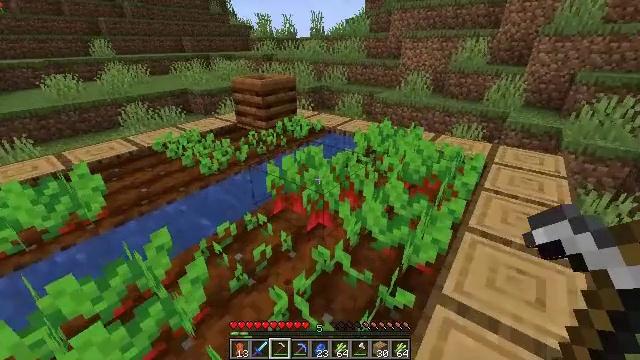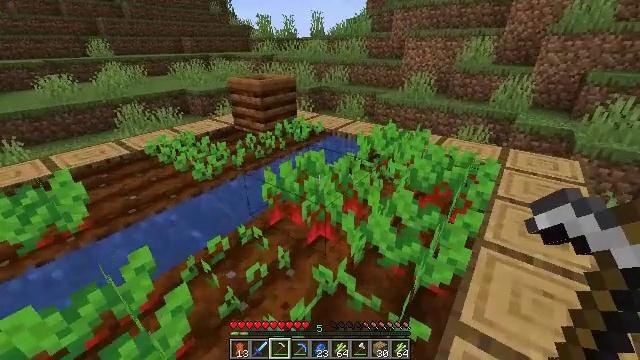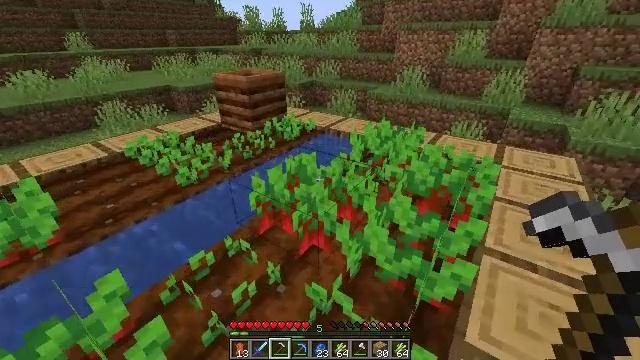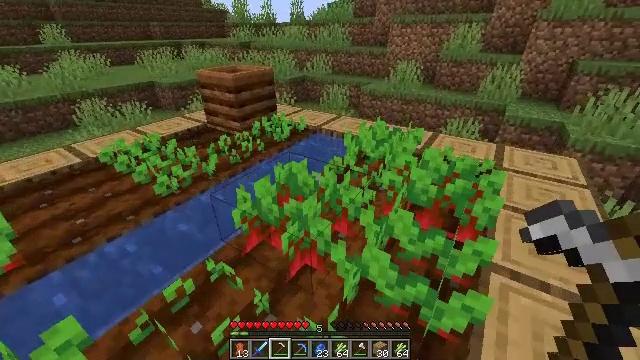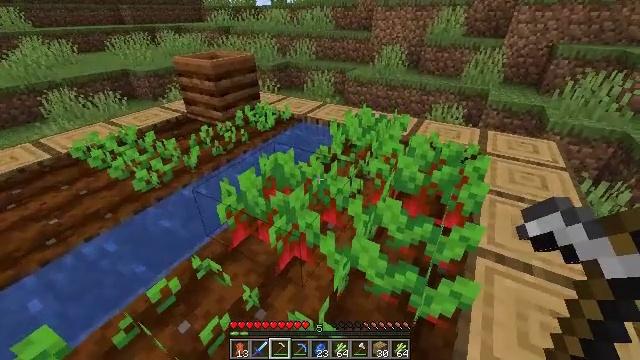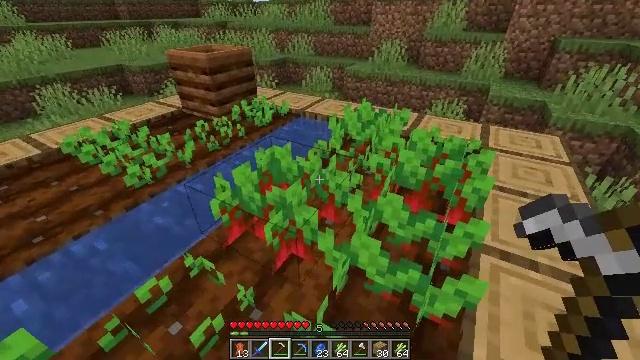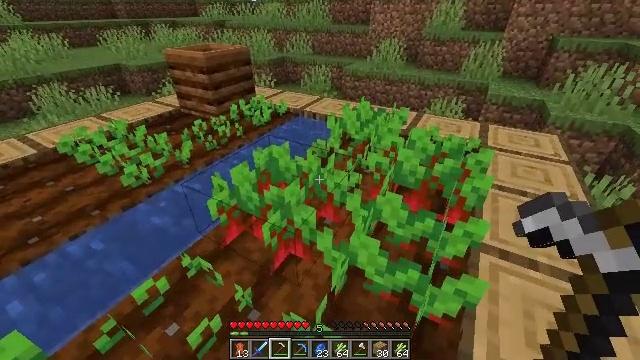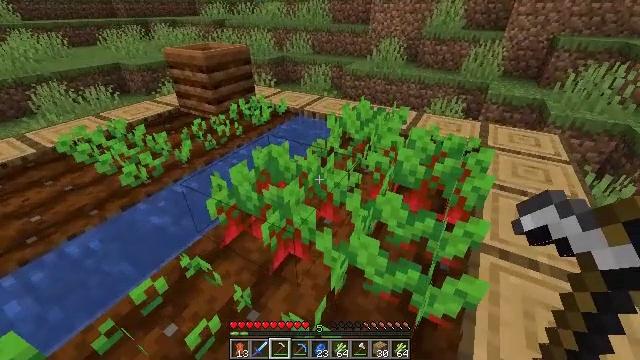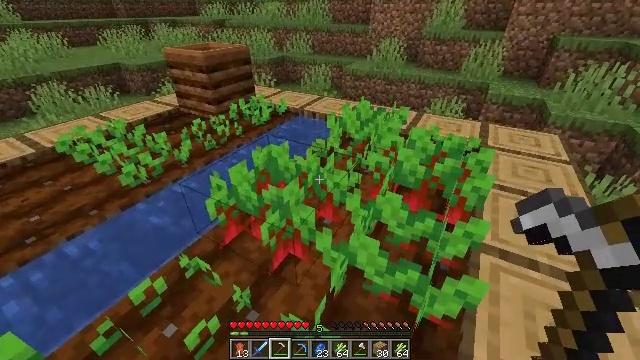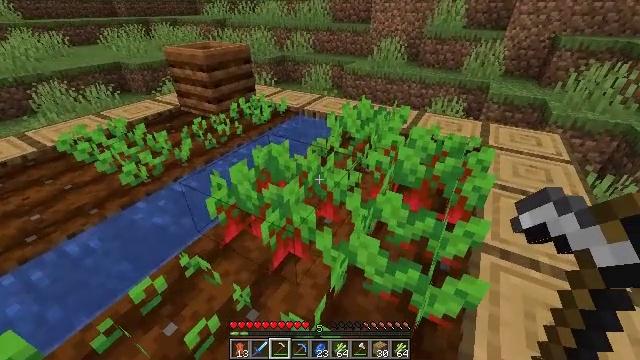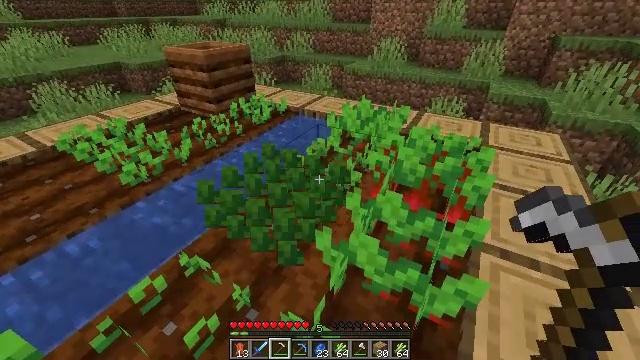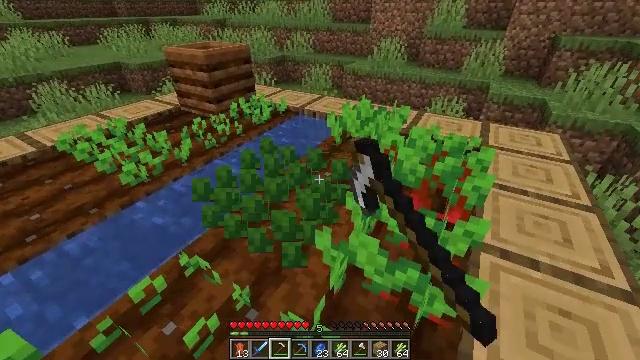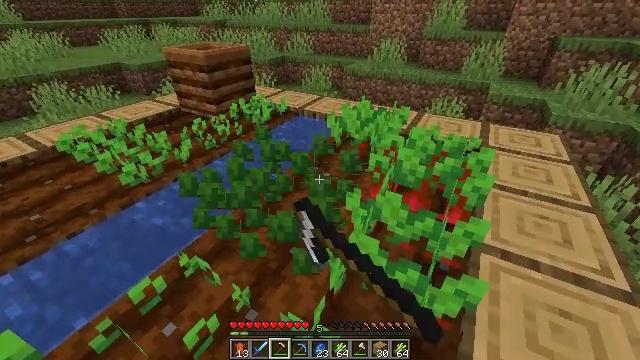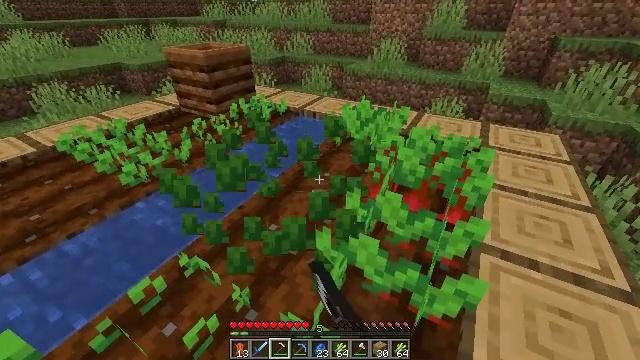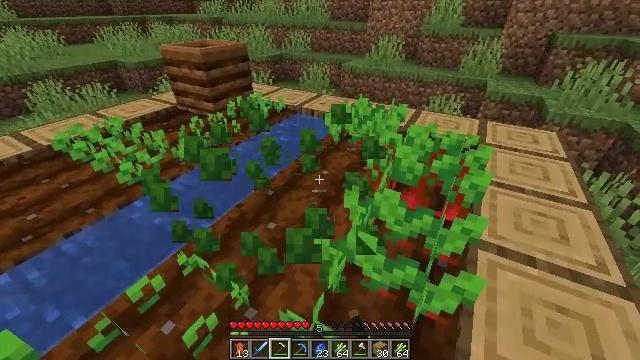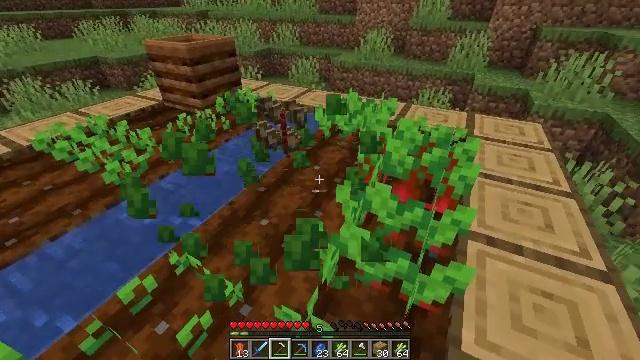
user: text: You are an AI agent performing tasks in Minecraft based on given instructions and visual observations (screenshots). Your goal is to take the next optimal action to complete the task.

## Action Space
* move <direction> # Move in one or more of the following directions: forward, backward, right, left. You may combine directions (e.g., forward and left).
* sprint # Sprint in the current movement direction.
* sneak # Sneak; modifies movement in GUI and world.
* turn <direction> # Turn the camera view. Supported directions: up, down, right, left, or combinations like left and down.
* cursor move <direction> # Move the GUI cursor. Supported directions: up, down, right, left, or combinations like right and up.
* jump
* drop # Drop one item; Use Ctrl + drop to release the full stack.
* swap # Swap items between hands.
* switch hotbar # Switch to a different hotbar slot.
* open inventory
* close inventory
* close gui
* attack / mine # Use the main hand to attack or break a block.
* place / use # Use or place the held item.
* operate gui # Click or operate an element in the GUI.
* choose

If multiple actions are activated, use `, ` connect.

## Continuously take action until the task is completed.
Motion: motion action
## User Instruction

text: Gather beetroots by breaking the plants.
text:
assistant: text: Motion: move forward
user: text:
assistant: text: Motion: move forward, turn right and down
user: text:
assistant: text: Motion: turn right and down
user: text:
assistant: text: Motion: turn right and down
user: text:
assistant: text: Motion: no_op
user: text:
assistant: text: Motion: no_op
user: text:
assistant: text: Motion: no_op
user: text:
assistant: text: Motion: no_op
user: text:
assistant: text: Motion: no_op
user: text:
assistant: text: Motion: attack / mine
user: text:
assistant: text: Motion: attack / mine
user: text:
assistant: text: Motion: attack / mine
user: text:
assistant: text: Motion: no_op
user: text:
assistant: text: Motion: no_op
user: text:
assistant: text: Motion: turn right and down
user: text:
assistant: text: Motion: turn right and down
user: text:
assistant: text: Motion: turn right and down
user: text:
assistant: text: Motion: turn right
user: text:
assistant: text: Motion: move forward, turn right and down
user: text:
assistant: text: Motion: move forward
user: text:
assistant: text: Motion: move forward
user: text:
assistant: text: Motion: move forward, attack / mine
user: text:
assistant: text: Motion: move forward, attack / mine
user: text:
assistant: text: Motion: no_op
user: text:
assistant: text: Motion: no_op
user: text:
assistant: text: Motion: no_op
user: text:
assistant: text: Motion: turn left
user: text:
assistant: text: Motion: no_op